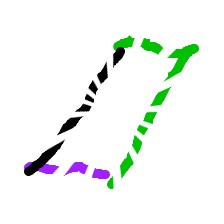
Shape: parallelogram